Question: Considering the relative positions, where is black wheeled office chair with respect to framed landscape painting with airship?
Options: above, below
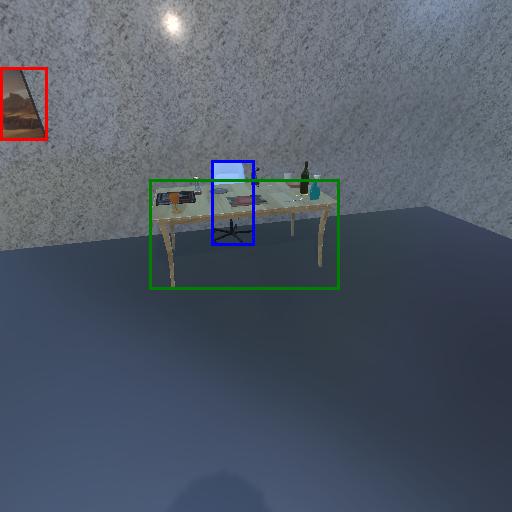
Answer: above